Aerial crown-view tile of a tropical tree (Barro Colorado Island, Panama), acquired 20240611:
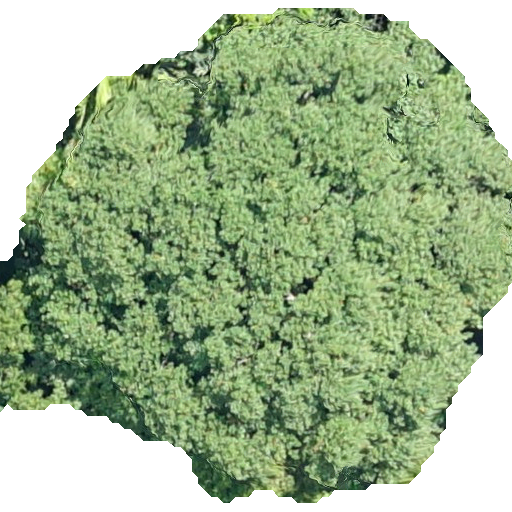
Species: Hieronyma alchorneoides
GBIF accepted scientific name: Hieronyma alchorneoides
Crown area: 310.409 m²